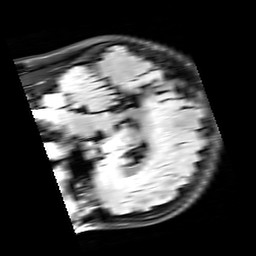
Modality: FLAIR
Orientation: sagittal
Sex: female
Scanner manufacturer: siemens
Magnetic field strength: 3 T
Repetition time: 10 s
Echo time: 0.09 s